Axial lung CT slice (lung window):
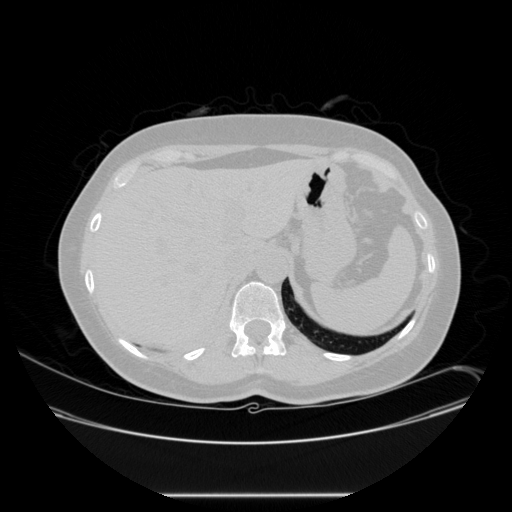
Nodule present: no